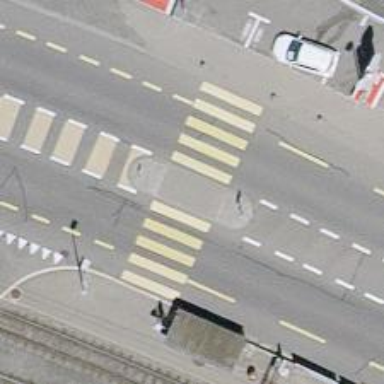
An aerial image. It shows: Uncontrolled road crossing with pedestrian island.